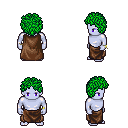
a pixel art fantasy rpg character, male body template, dark elf, purple skin, brown cape, robe skirt, green curly afro hairstyle, bracelets, four views (front, back, left, right), 2x2 character sprite sheet, small pixel art, hard edges, no anti-aliasing